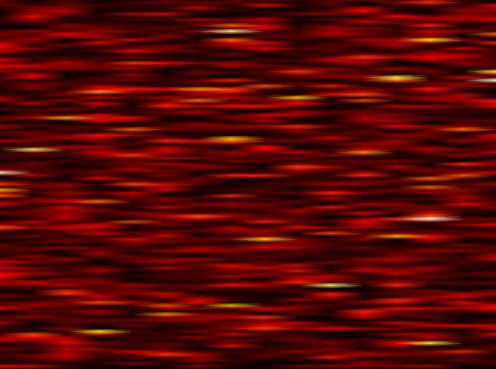
Label: FOFDM